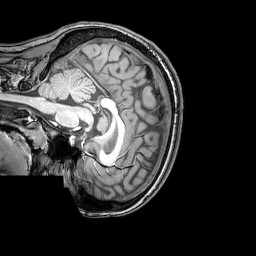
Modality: T1w
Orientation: sagittal
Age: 21
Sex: female
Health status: healthy
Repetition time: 0.081 s
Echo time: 0.037 s